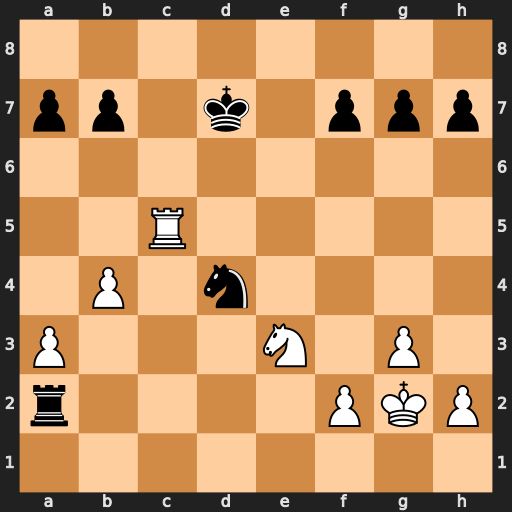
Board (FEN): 8/pp1k1ppp/8/2R5/1P1n4/P3N1P1/r4PKP/8
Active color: w
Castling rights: -
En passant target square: -
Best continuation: Rd5+ Ke6 Rxd4